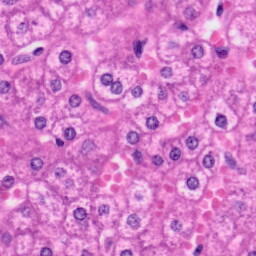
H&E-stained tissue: Liver